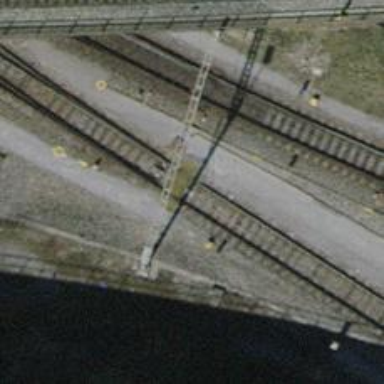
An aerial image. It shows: Uncontrolled railway crossing.